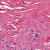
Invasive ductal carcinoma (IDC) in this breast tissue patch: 0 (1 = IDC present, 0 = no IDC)